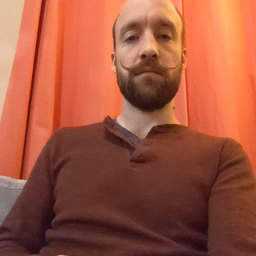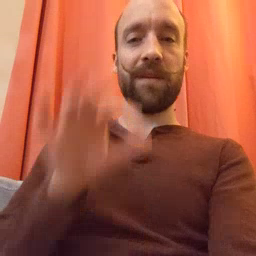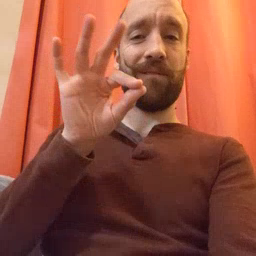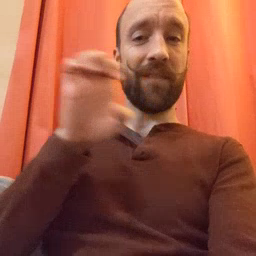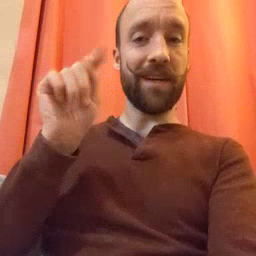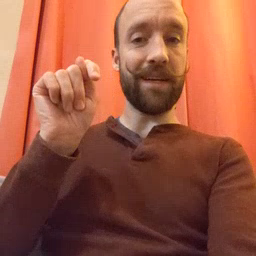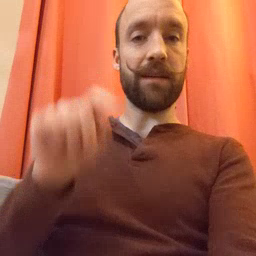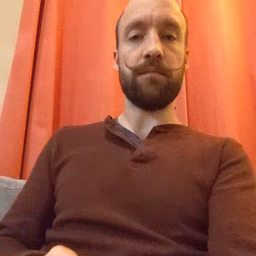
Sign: feet